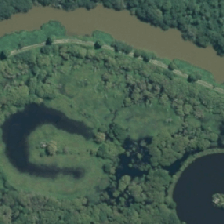
Land cover: deciduous_hardwood